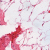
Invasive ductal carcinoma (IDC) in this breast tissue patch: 0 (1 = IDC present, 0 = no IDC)